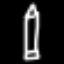
Label: pencil